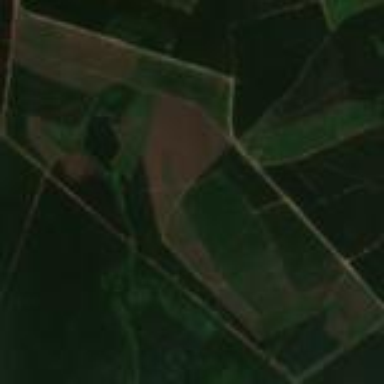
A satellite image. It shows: Forest area designated for plantation forestry.